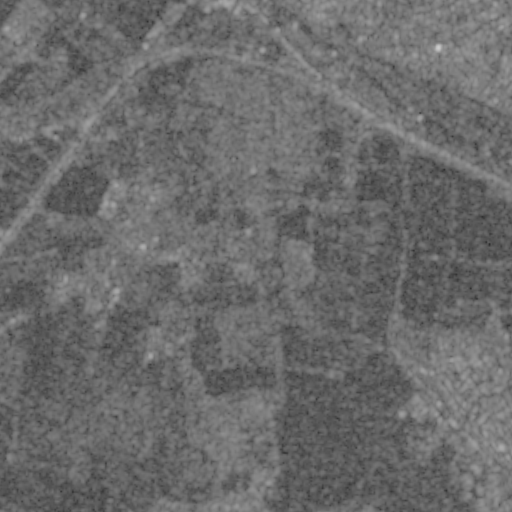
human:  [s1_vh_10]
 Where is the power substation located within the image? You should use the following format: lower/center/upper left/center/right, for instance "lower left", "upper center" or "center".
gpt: The power substation is located in the upper right of the image.
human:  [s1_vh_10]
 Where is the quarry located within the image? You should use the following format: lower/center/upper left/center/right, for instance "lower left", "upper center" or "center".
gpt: There is no quarry in the image.

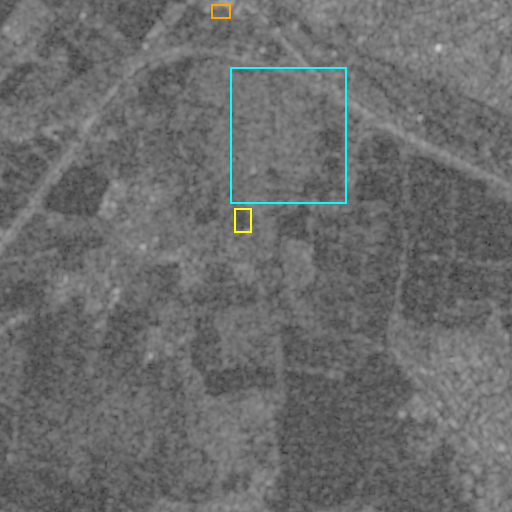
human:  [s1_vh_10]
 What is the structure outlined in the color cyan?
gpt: The structure outlined in cyan is a crop field.
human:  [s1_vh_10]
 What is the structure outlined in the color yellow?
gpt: The structure outlined in yellow is a park.
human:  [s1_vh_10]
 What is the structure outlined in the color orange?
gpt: The structure outlined in orange is a parking lot.
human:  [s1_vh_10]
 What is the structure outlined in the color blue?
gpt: There is no blue outline.